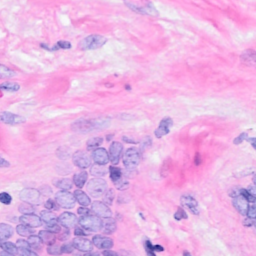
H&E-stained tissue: Breast